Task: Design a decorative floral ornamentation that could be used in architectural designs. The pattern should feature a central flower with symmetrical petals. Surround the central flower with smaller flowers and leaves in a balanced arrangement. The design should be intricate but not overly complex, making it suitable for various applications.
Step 1133:
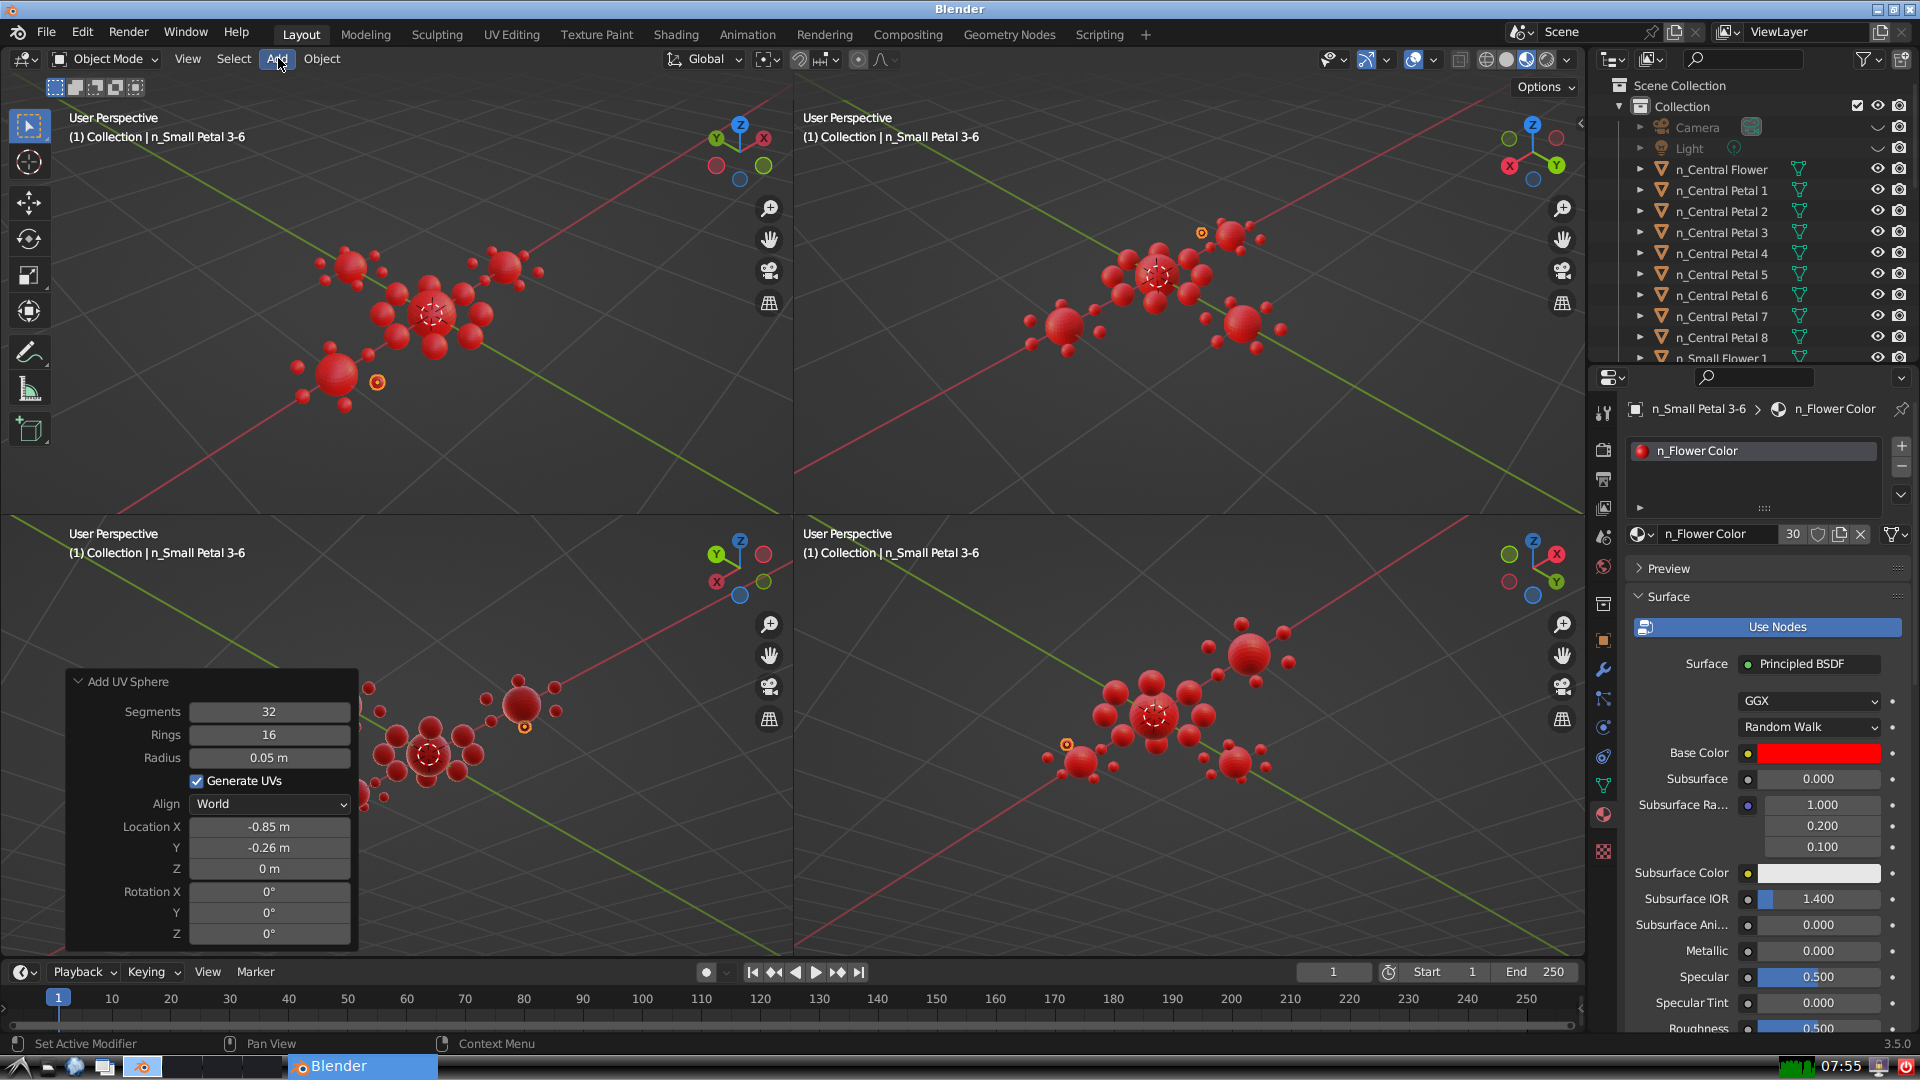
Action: click: no